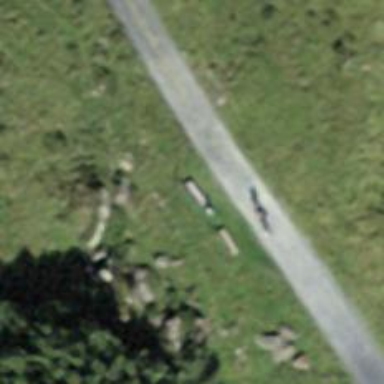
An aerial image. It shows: Bench for seating.